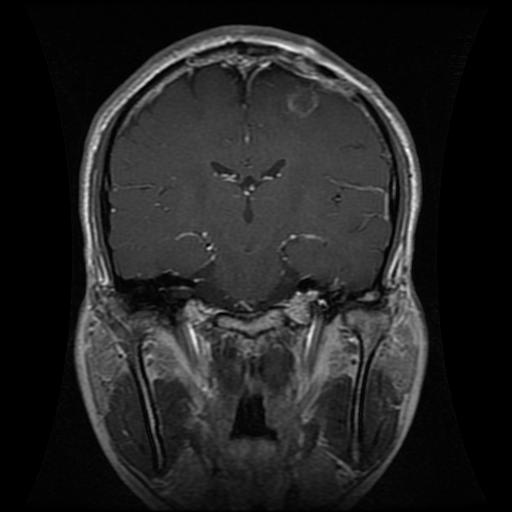
Label: glioma